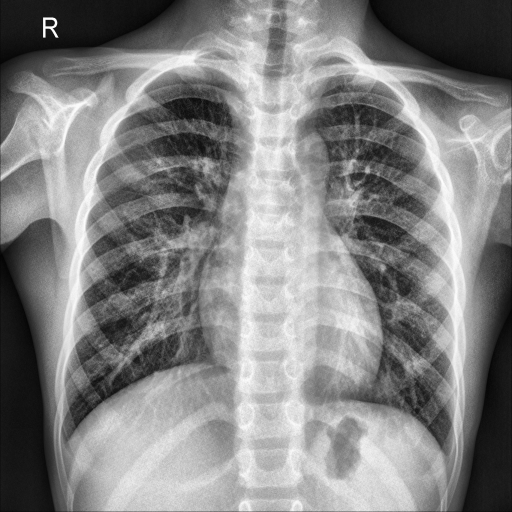
Finding: NORMAL